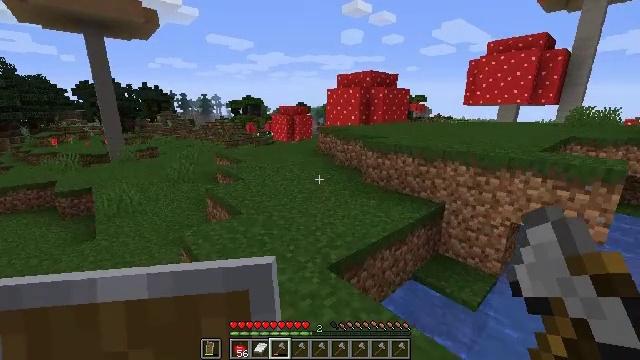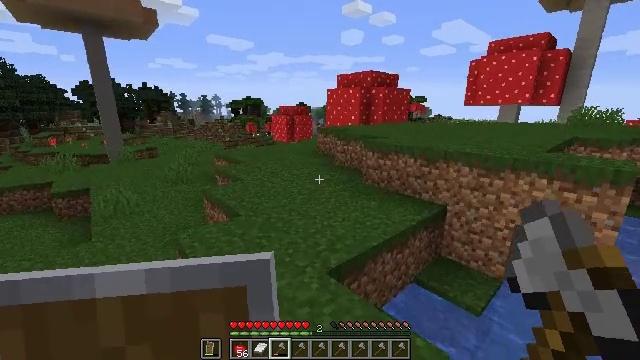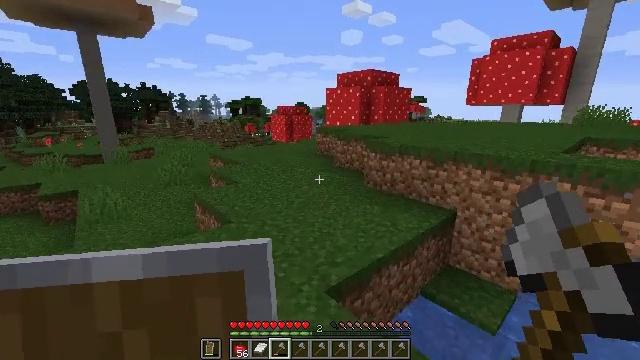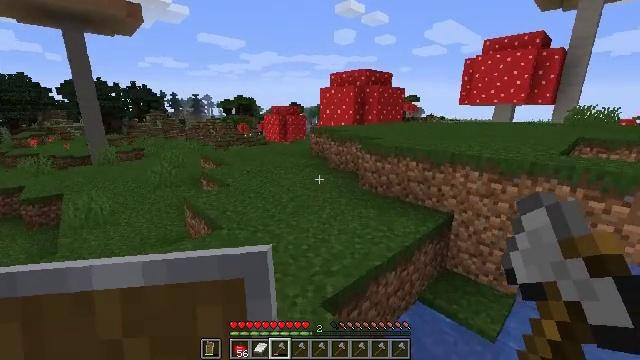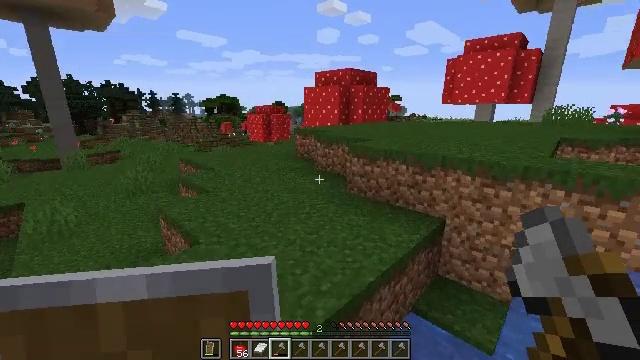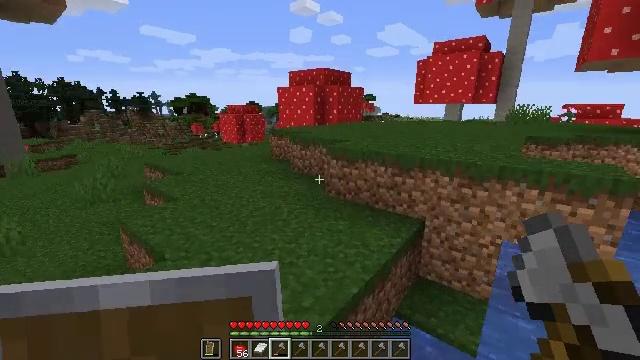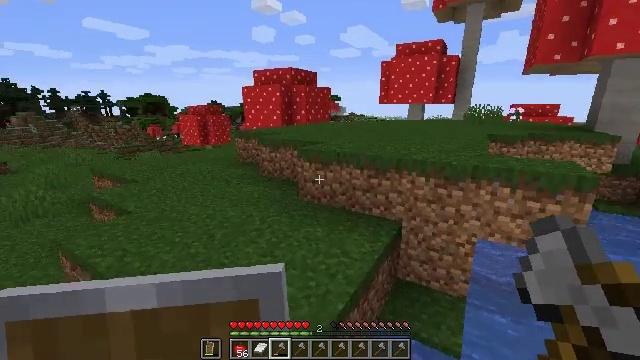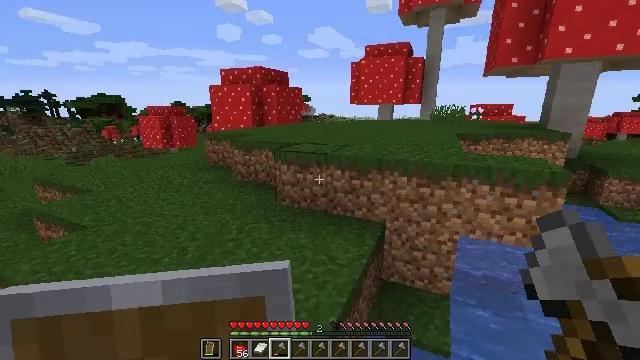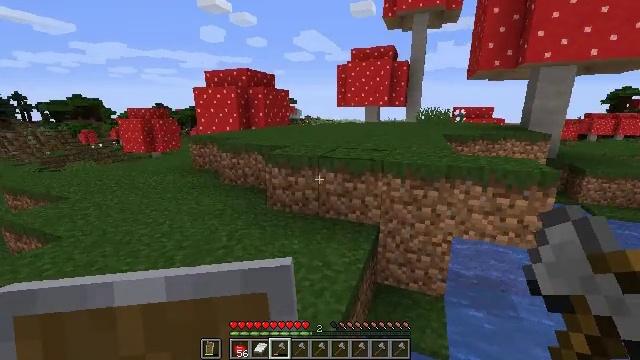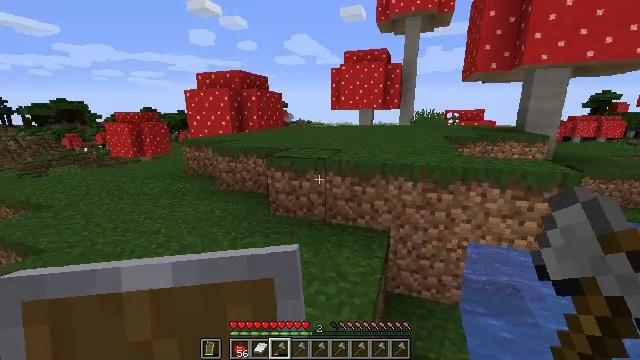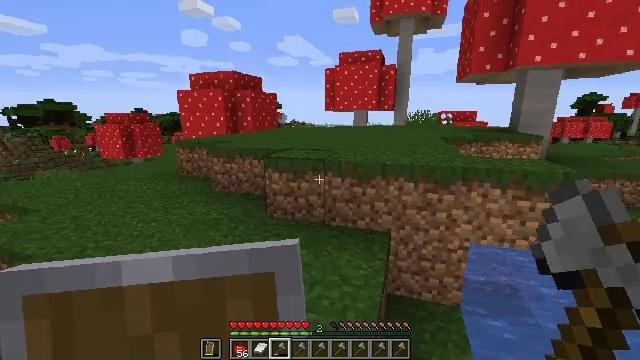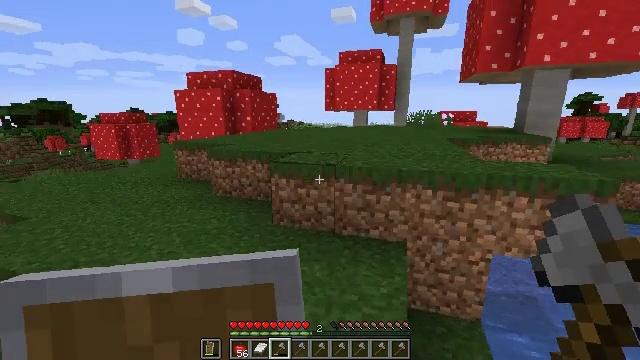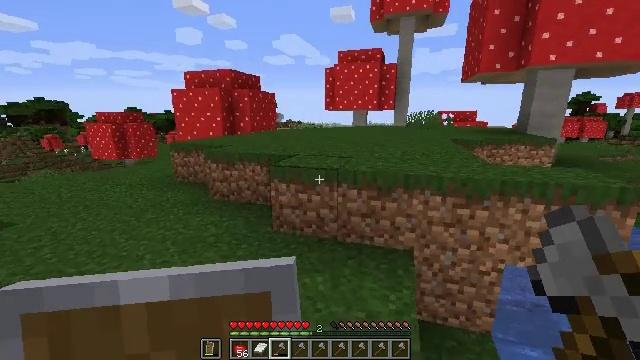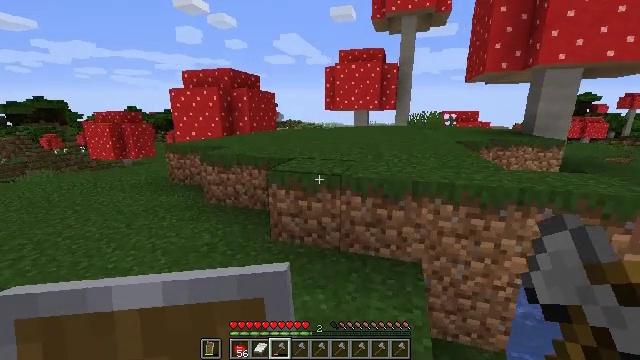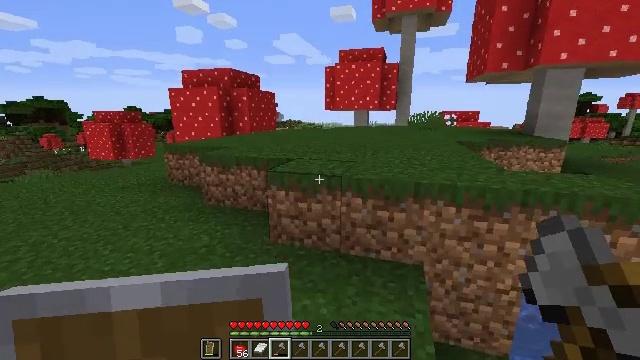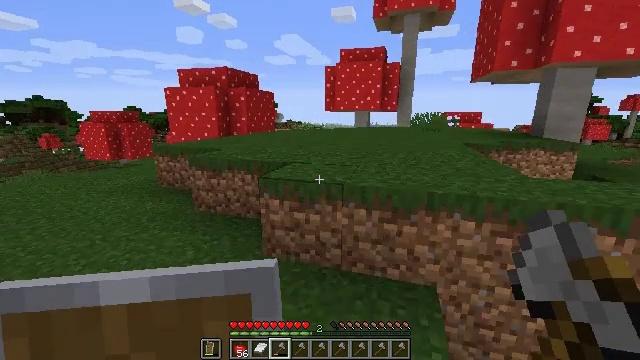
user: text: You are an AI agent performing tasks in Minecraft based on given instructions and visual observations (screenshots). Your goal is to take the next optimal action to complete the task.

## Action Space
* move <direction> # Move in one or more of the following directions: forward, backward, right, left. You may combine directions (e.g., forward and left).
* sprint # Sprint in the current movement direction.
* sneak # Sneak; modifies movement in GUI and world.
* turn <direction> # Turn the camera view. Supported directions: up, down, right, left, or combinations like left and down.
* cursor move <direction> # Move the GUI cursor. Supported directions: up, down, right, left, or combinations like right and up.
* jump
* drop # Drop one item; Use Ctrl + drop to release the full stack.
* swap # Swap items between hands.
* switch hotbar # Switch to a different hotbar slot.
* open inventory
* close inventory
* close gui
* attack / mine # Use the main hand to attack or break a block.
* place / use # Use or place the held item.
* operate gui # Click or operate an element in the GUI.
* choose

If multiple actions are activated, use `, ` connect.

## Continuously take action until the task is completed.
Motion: motion action
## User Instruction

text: Harvest dark oak log for resources.
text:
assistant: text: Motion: move forward
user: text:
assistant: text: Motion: move forward
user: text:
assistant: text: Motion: move forward, turn right
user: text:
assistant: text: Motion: move forward, turn right
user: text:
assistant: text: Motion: move forward, turn right
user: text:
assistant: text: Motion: move forward and move left, turn right
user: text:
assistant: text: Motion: move forward and move left, turn right
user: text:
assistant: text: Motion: move forward and move left, turn right
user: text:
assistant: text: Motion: move forward and move left, turn right
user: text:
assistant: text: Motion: move forward and move left, turn right
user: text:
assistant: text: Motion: move forward
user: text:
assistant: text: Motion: move forward
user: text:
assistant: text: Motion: move forward
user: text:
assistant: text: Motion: move forward
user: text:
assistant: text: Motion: move forward
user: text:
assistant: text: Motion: move forward
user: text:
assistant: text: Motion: move forward
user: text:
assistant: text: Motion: move forward
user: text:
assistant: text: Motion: move forward
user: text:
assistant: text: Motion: move forward
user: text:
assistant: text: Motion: move forward
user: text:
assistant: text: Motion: move forward, jump
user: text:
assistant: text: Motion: move forward, jump
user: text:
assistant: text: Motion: move forward, jump
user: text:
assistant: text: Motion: move forward, jump
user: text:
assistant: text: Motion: move forward, jump
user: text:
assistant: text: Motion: move forward, jump
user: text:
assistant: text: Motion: move forward
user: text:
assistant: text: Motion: move forward
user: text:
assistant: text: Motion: move forward